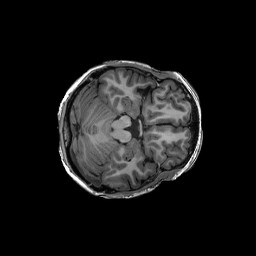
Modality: T1w
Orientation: axial
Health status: ill
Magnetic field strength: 3 T